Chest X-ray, PA view. Patient: 64 years old, sex M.
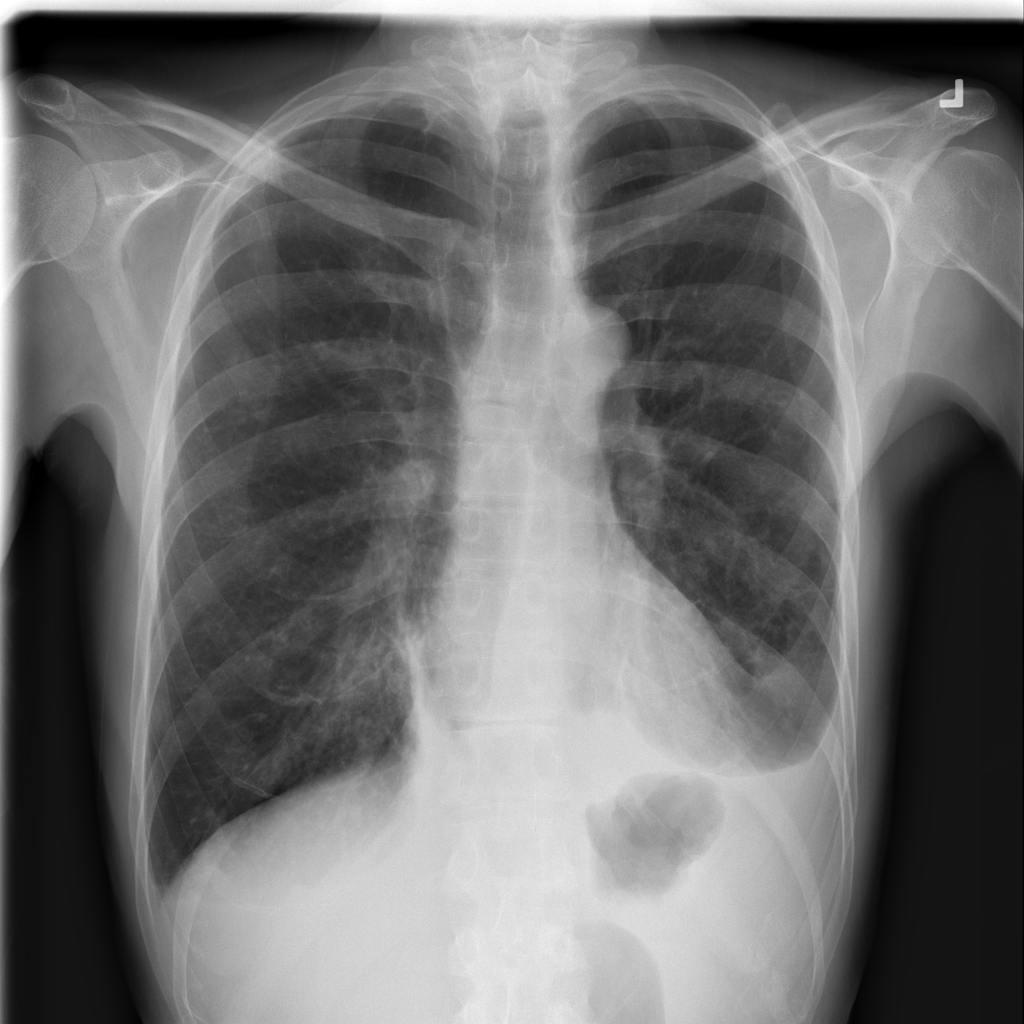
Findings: Effusion